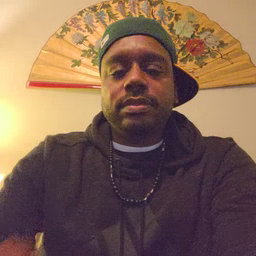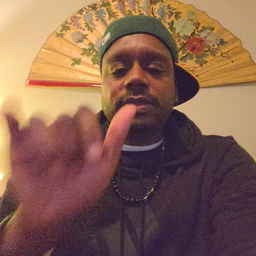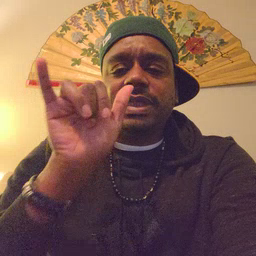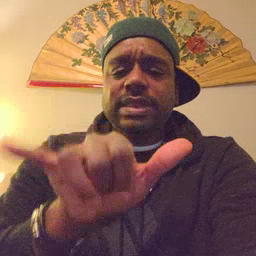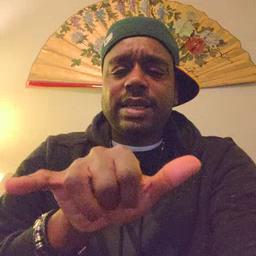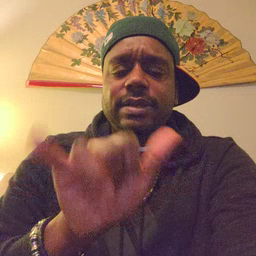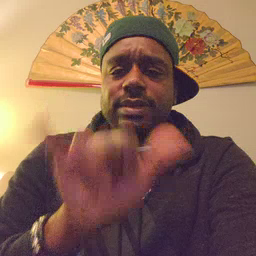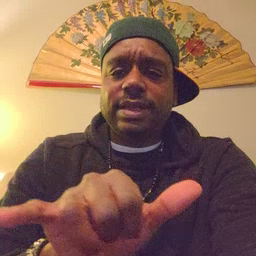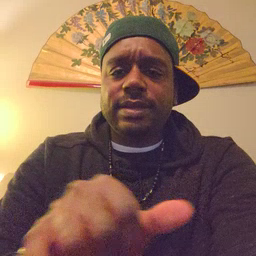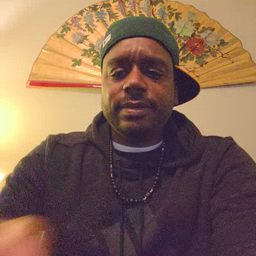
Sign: stay